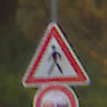
Verkehrszeichen: FussgaengerRechts
Zusatzzeichen unten: Ueberholverbot
Umgebung: Outdoor, Nature
Tageszeit: Midday
Wetter: Overcast
Licht: Natural
Jahreszeit: Autumn
Kontrast: LowContrast